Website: walmart
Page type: payment
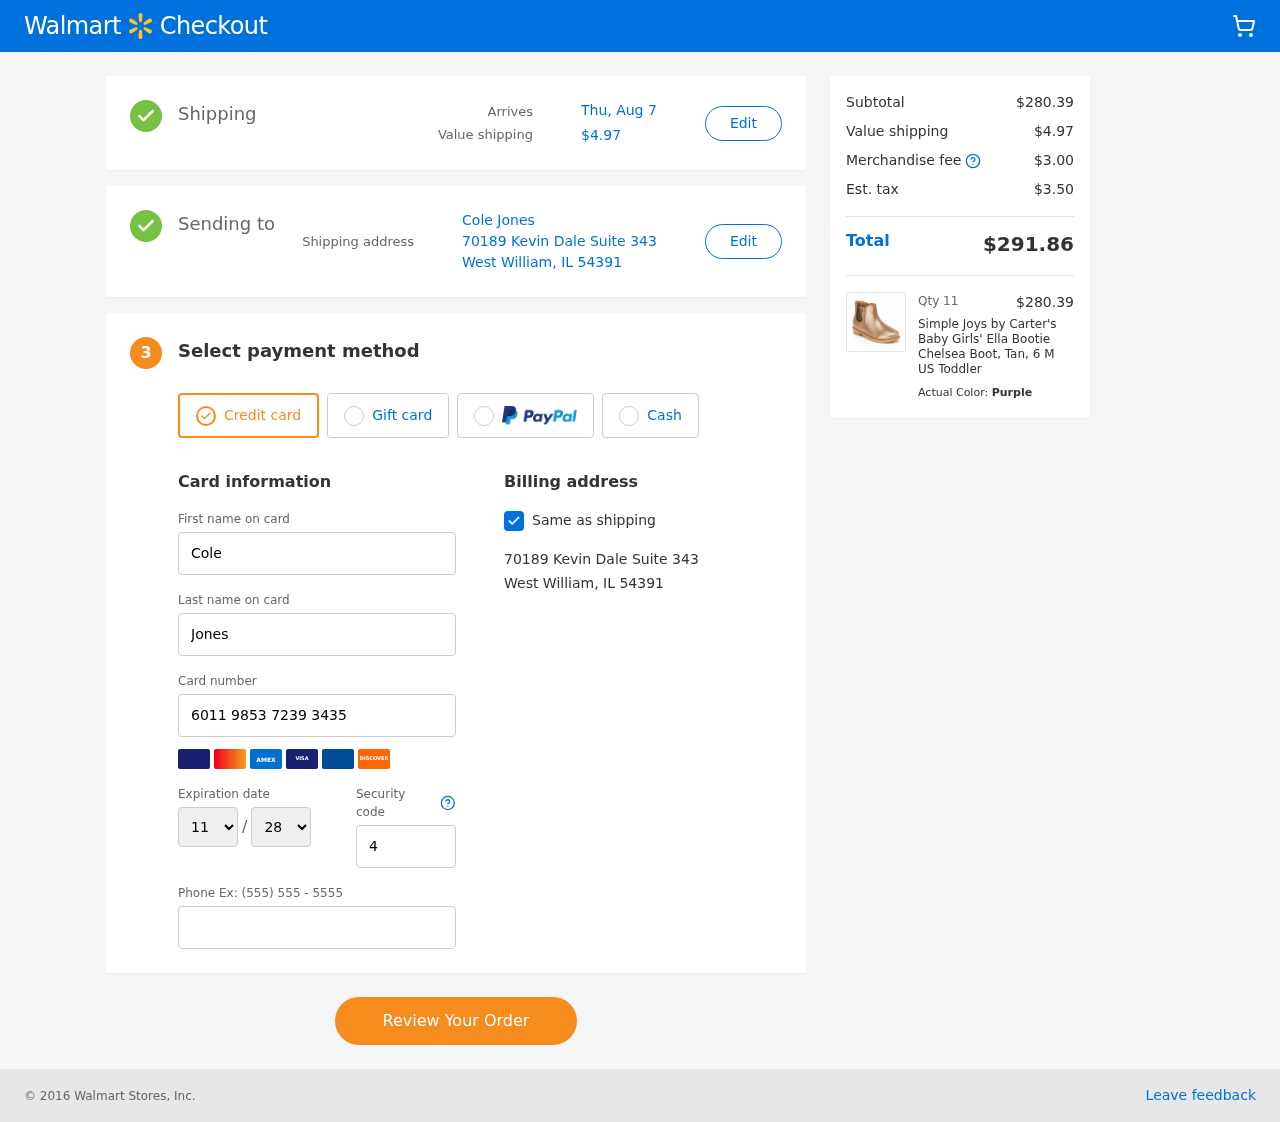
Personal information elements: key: PII_CARD_EXPIRY_MONTH
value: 11
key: PII_CARD_EXPIRY_YEAR
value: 28
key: PII_CITY_STATE_ZIP
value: West William, IL 54391
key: PII_FULLNAME
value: Cole Jones
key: PII_STREET
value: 70189 Kevin Dale Suite 343
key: PII_FIRSTNAME
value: Cole
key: PII_LASTNAME
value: Jones
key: PII_CARD_NUMBER
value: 6011 9853 7239 3435
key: PII_CARD_CVV
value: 470
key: PII_PHONE
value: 5189030208
Product elements: key: PRODUCT1_NAME
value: Simple Joys by Carter's Baby Girls' Ella Bootie Chelsea Boot, Tan, 6 M US Toddler
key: PRODUCT1_PRICE
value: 25.49
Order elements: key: ORDER_DELIVERY_DATE
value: Thu, Aug 7
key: ORDER_SHIPPING_COST
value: $4.97
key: ORDER_SUBTOTAL
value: $280.39
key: ORDER_MERCHANDISE_FEE
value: $3.00
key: ORDER_TAX
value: $3.50
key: ORDER_TOTAL
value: $291.86
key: ORDER_NUM_ITEMS
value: Qty 11